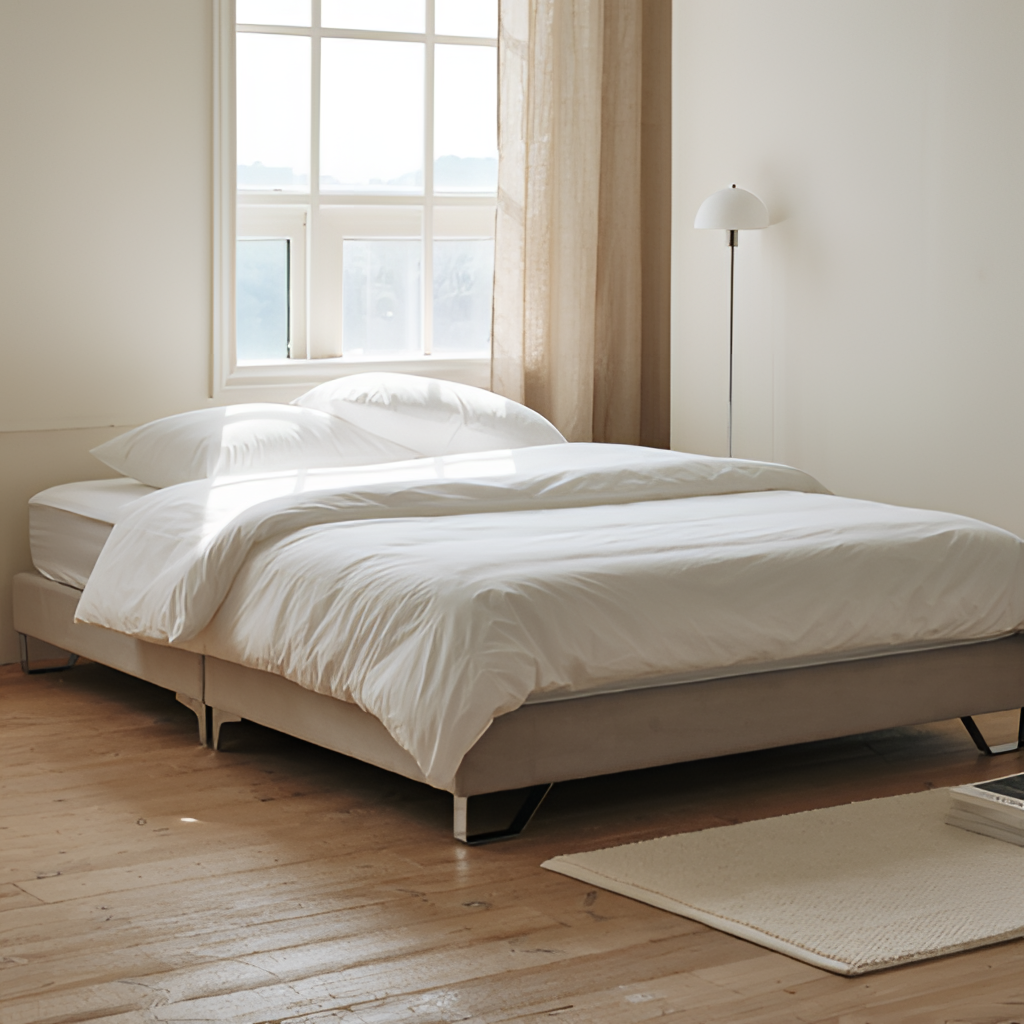
fabric bed, bedroom, paint wallpaper, with solid pattern, brown wood flooring, with plank pattern, minimalist